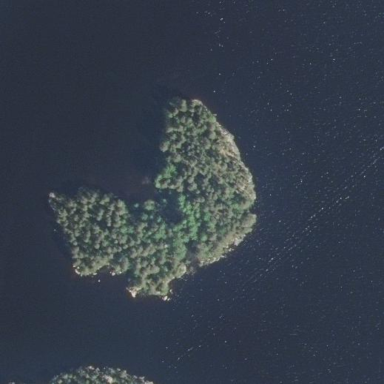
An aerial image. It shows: Islet covered with woodland.